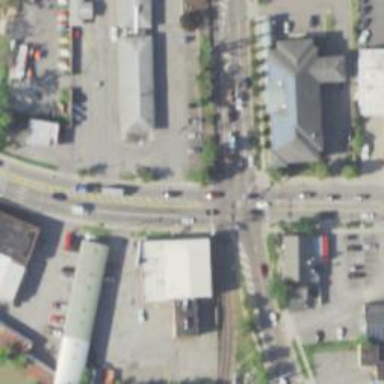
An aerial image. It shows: Railway crossing.